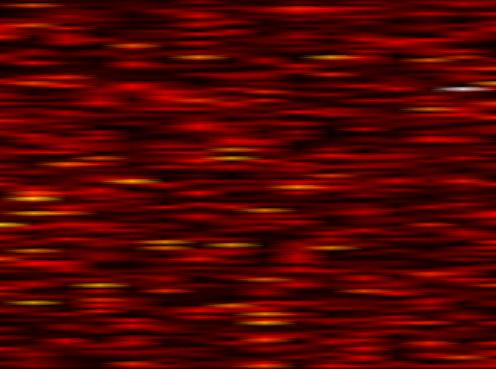
Label: OFDM